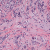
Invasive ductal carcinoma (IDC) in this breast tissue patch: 1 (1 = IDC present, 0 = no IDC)